Field crop: tomato
Growth stage: 1
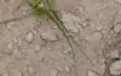
Species: cyperus